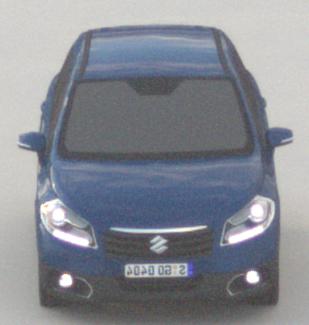
Make: Suzuki
Model: SX4 S-Cross 1.6
Detailed model: SX4 (II) S-Cross
Model produced from: 2013/10
Model produced until: 2015/08
Doors: 5
Color: blue
Road condition: dry road
Daytime: sunrise or sunset
Contrast: low contrast